Question: I have this code :
'''
var existsQuery = from e
in TableServiceContext.CreateQuery<entity>(tableName)
where
e.PartitionKey == entity.PartitionKey
&& e.RowKey == entity.RowKey
select e;
entity existingObject;
try
{
existingObject = existsQuery.First();
}
catch (Exception) { existingObject = null; }
'''
I would just like to ask if it possible for me not to use try catch in times that the select statement didn't return any value, because without a try catch i throws an exception.
I'm doing an update or insert
Image provided.
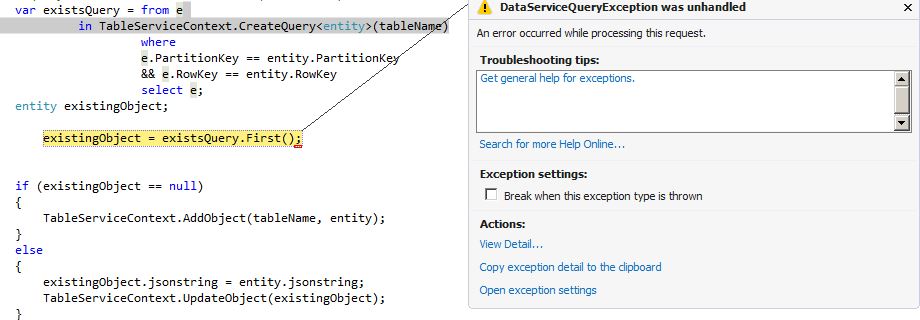
Answer: try as below
'''
var source = TableServiceContext.CreateQuery<entity>(tableName).Where(e=>e.PartitionKey == entity.PartitionKey && e.RowKey == entity.RowKey);
if(source != null && source.Any())
{
var existingObject = source.FirstOrDeFault();
// do somthing with existingObject
}else
{
// existingObject is null
}
'''